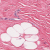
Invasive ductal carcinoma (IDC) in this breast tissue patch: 0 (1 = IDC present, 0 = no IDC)